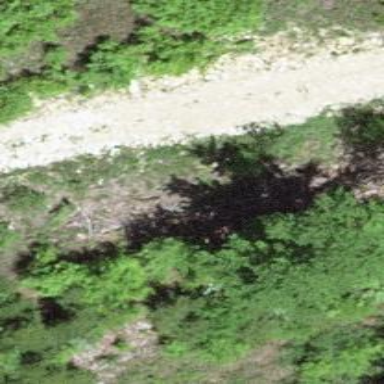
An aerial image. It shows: Compacted track with grade2 level.